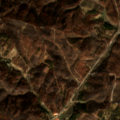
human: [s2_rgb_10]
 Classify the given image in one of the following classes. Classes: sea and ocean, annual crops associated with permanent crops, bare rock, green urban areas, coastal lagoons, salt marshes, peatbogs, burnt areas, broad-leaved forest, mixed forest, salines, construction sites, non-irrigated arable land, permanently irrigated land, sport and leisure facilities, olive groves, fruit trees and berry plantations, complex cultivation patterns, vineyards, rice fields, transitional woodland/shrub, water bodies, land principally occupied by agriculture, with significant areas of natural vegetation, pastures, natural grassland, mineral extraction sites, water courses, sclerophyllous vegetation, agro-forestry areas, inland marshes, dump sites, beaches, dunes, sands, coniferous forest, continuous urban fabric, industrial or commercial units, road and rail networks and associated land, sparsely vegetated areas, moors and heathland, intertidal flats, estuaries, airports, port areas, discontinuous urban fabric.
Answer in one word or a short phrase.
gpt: land principally occupied by agriculture, with significant areas of natural vegetation, transitional woodland/shrub